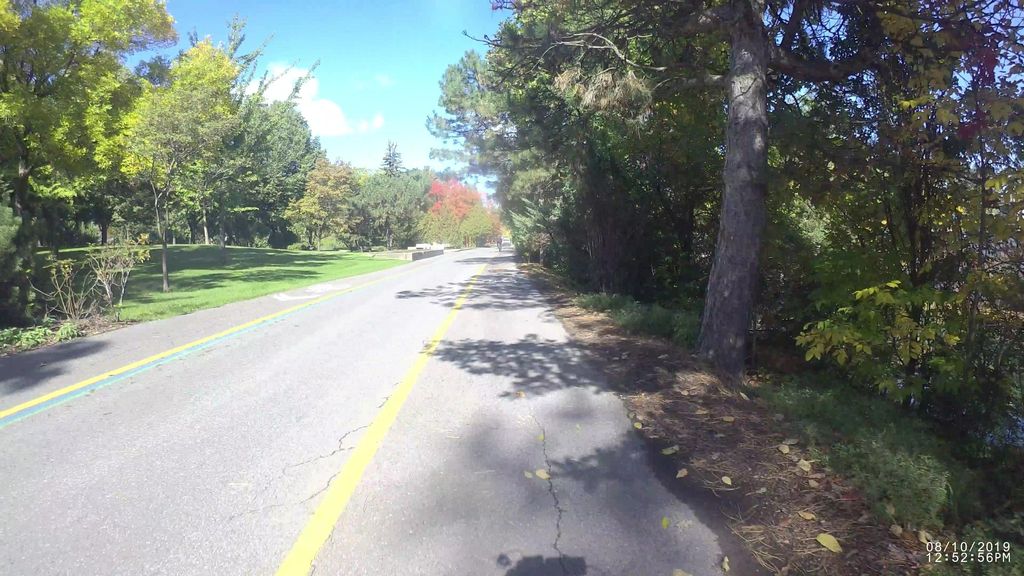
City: montreal